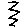
Label: zigzag